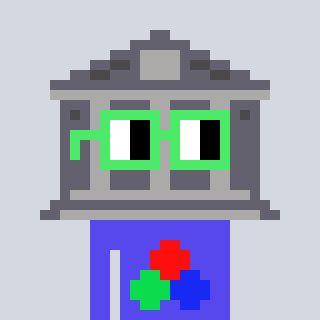
a pixel art character with square light green glasses, a bank-shaped head and a computerblue-colored body on a cool background